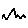
Label: zigzag